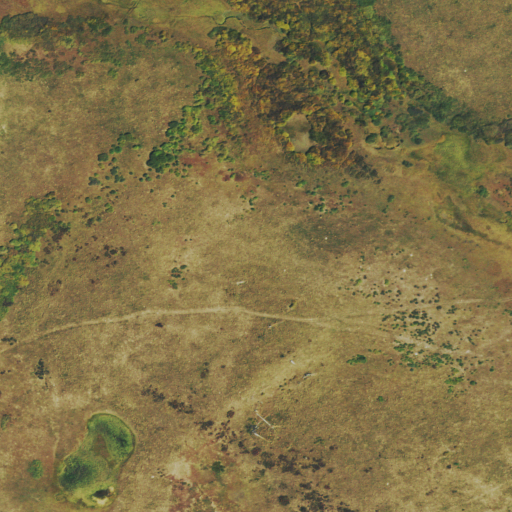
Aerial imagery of plain(s) in Colorado named Crane Park containing shrub, grassland, herbaceous wetlands, and woody wetlands